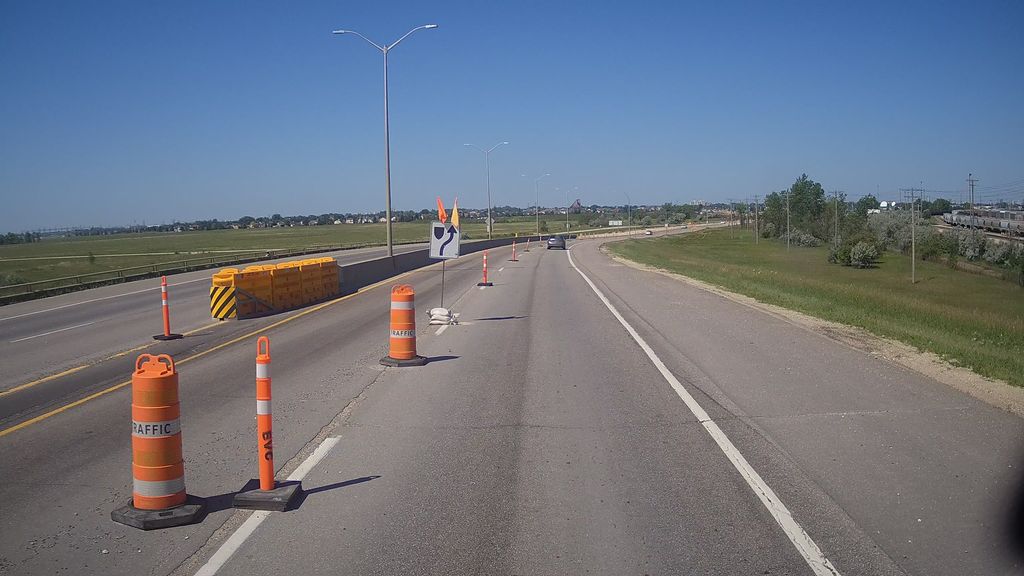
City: winnipeg